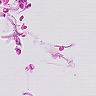
Metastatic tissue present: no